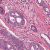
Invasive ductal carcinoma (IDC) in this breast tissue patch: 1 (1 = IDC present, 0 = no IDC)